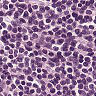
Metastatic tissue present: no